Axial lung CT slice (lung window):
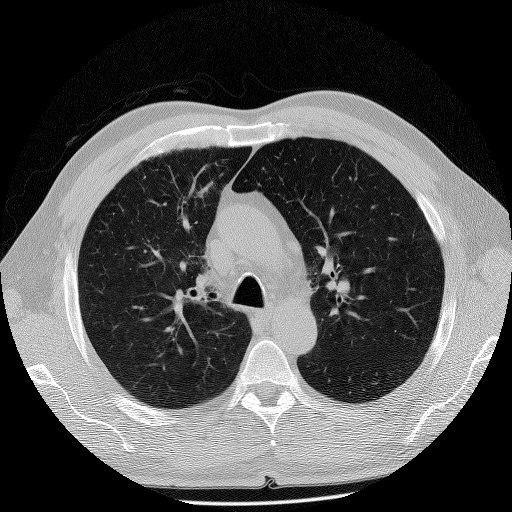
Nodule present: no